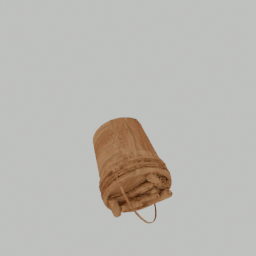
Label: tools